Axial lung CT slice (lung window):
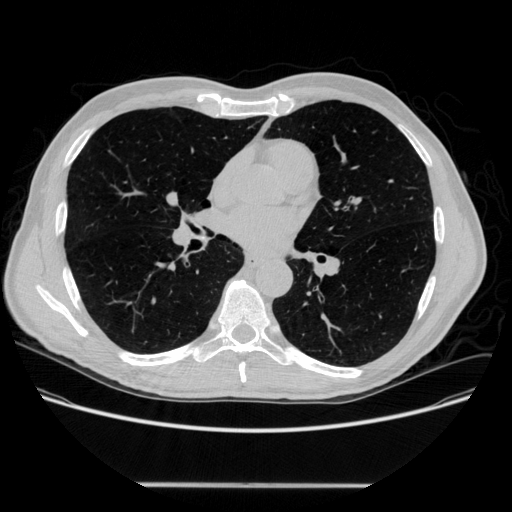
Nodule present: no